Aerial crown-view tile of a tropical tree (Barro Colorado Island, Panama), acquired 20250715:
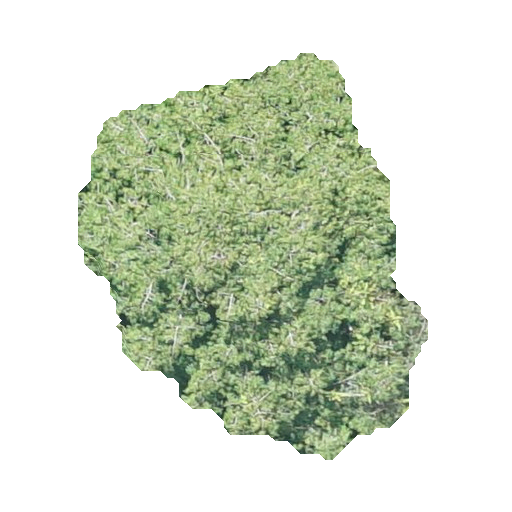
Species: Virola surinamensis
GBIF accepted scientific name: Virola surinamensis
Crown area: 142.78 m²